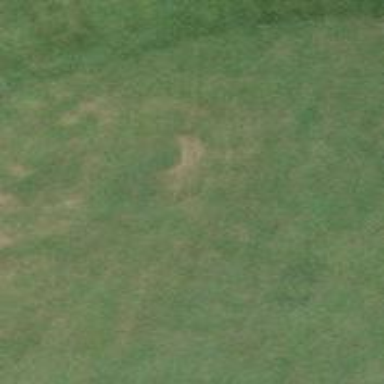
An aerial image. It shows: Golf hole.